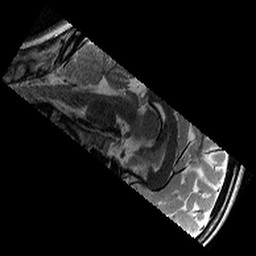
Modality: T2w
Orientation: sagittal
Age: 11
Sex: male
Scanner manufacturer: siemens
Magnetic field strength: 3 T
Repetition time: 9.23 s
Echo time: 0.067 s